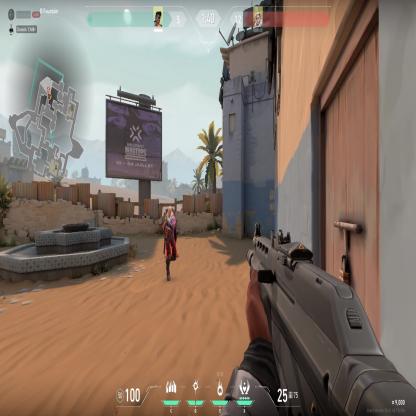
Label: enemy